Question: I use following style sheet:
'''
html, body
{
height: 100%;
}
.wrapper
{
min-height: 100%;
margin: auto;
background: #fffcfc;
width: 840px;
padding:5px;
box-shadow: 0px 0px 10px #888888;
}
.content
{
width:670px;
float:right;
padding:5px;
border:solid 1px;
}
.left
{
width:160px;
float:left;
vertical-align:top;
}
.footer
{
height: 40px;
background:#33559b;
text-align:center;
color: #ebe4e4;
padding:10px;
font-size:10pt;
margin-top:10px;
clear: both;
}
'''
Problem is when records in content is more , content is expand but wrapper not expand and it has fixed height. How to expand wrapper when content is more?
Output:

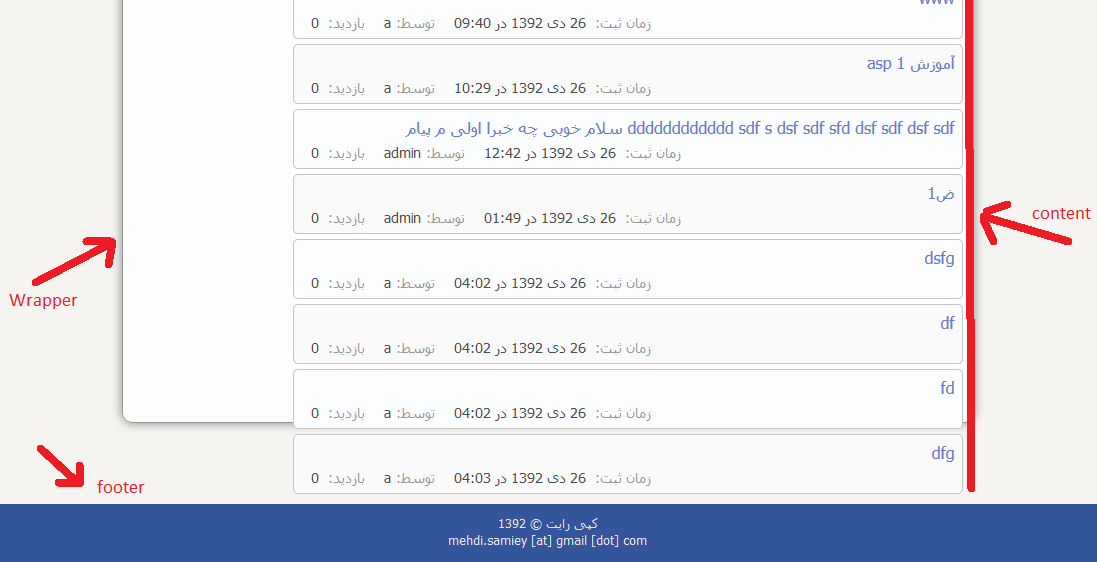
Answer: Put this in your stylesheet:
'''
.clear { clear: both; }
'''
Then put a clear div just before the closing tag of your wrapper 'div'.
'''
<div class="wrapper">
Your content
<div class="clear"></div>
</div>
'''